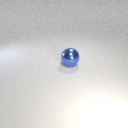
large blue metal sphere